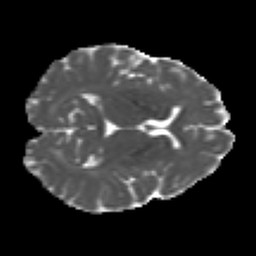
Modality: MD
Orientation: axial
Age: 27
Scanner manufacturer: siemens
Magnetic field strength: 3 T
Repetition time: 4.52 s
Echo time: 0.084 s